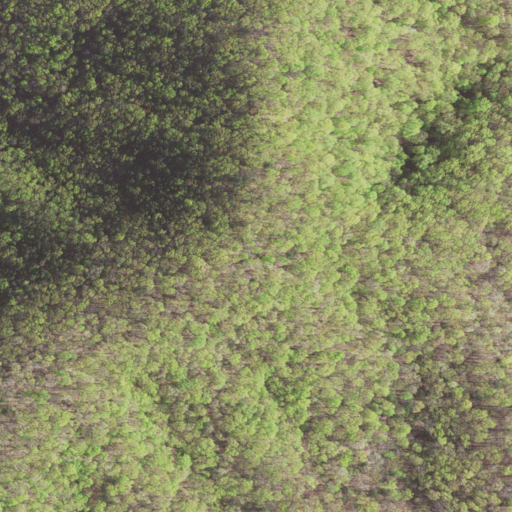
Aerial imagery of ridge(s) in Virginia named Piney Ridge containing deciduous forest and mixed forest